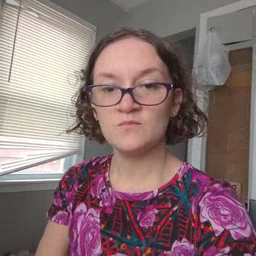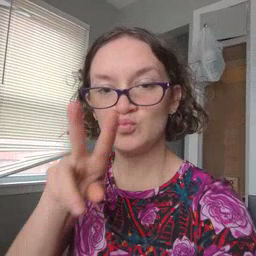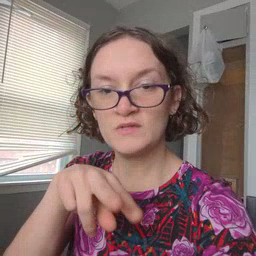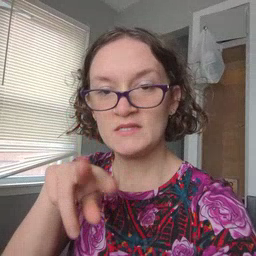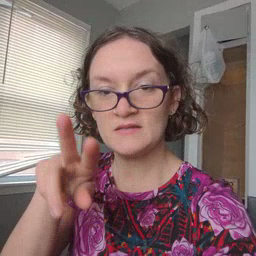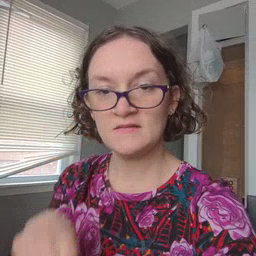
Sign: read